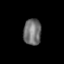
Tissue: lung
Cell type: Others
Senescence score: 0.1932
Nuclear area (px): 454
Mean DAPI intensity: 114.313